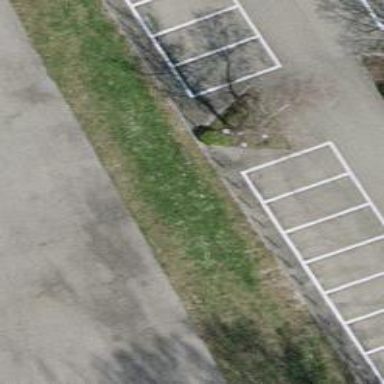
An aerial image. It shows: Bollard barrier.